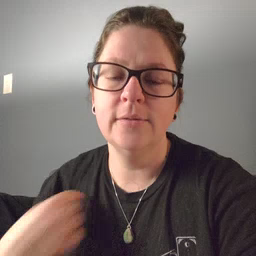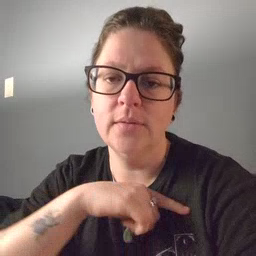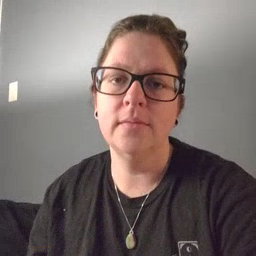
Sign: weus